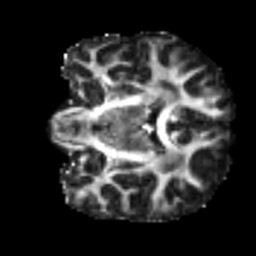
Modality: FA
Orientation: coronal
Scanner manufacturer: siemens
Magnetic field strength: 3 T
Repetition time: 4 s
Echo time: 0.0594 s